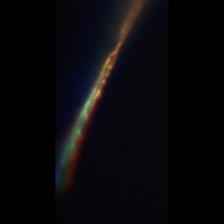
Taxon: Rhizosolenia_Proboscia
Group: Diatoms